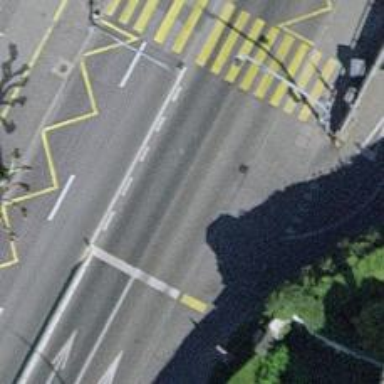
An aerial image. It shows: Road with traffic signals.